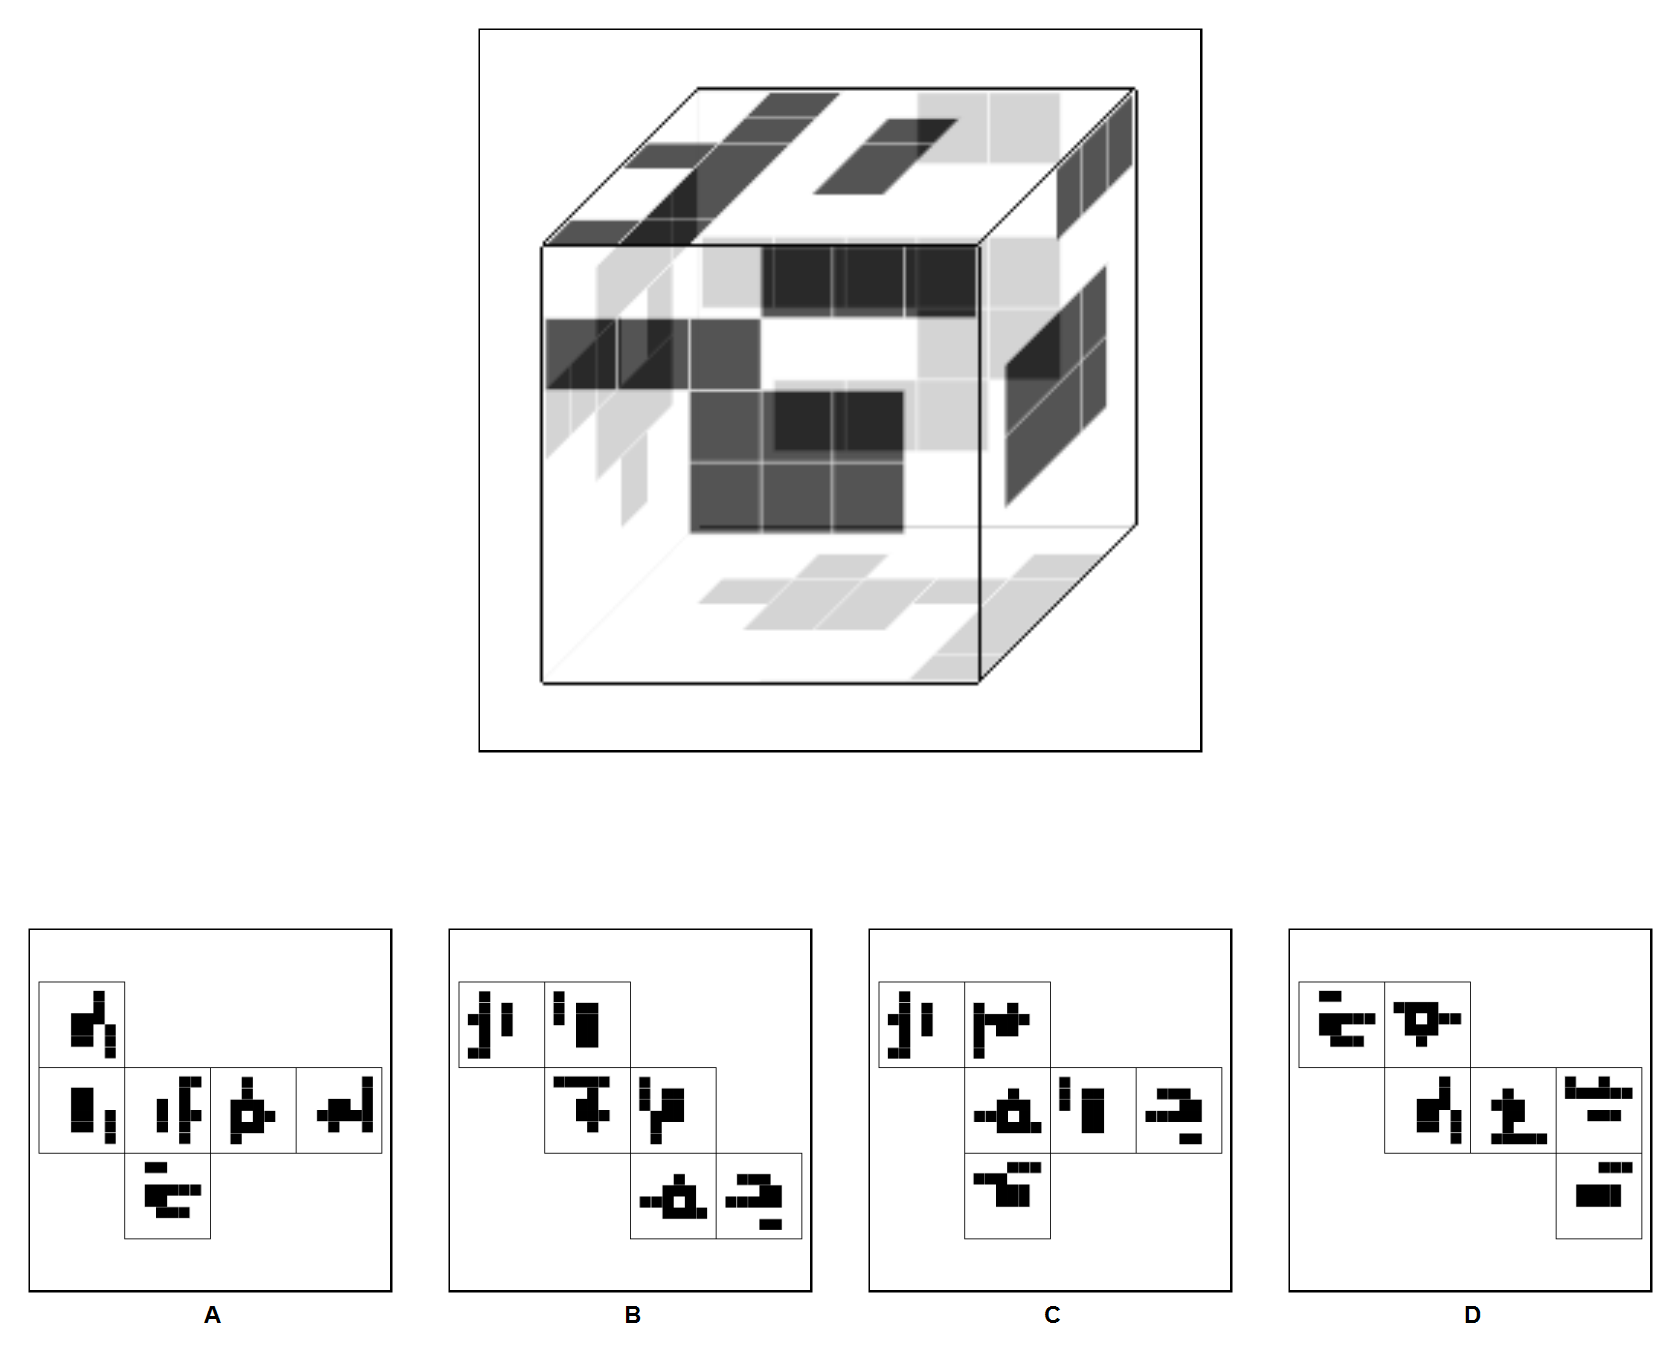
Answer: A